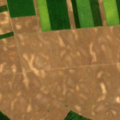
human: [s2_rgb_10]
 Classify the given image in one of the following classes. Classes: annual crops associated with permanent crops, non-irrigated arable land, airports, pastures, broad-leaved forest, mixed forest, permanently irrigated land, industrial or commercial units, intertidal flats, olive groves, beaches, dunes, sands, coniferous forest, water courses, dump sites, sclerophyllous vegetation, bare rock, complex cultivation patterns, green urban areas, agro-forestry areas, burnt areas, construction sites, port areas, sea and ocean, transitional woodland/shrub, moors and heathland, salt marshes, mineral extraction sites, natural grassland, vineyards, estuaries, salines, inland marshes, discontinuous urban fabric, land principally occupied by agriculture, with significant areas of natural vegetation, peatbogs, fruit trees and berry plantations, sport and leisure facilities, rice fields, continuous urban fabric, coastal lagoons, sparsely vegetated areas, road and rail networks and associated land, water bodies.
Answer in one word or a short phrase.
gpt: non-irrigated arable land, broad-leaved forest